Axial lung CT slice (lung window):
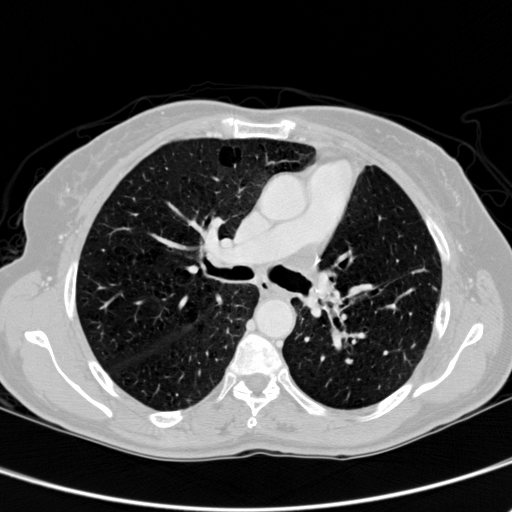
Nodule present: no